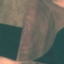
Land use / land cover: AnnualCrop